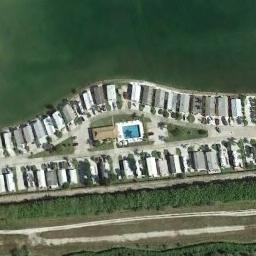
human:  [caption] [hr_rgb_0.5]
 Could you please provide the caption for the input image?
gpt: Numerous buildings of different shapes and sizes are in mobile home parks .

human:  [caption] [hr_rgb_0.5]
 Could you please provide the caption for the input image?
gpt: There are neat rows of mobile homes on both sides of the road .

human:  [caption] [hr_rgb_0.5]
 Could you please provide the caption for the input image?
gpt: There are some white and gray buildings in the mobile home park beside a lake .

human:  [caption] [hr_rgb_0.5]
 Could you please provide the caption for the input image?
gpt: The mobile home park has some neatly arranged mobile homes and a swimming pool and the waters is next to the mobile home park .

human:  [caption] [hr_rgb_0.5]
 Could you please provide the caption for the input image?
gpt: The mobile home park is next to the river .